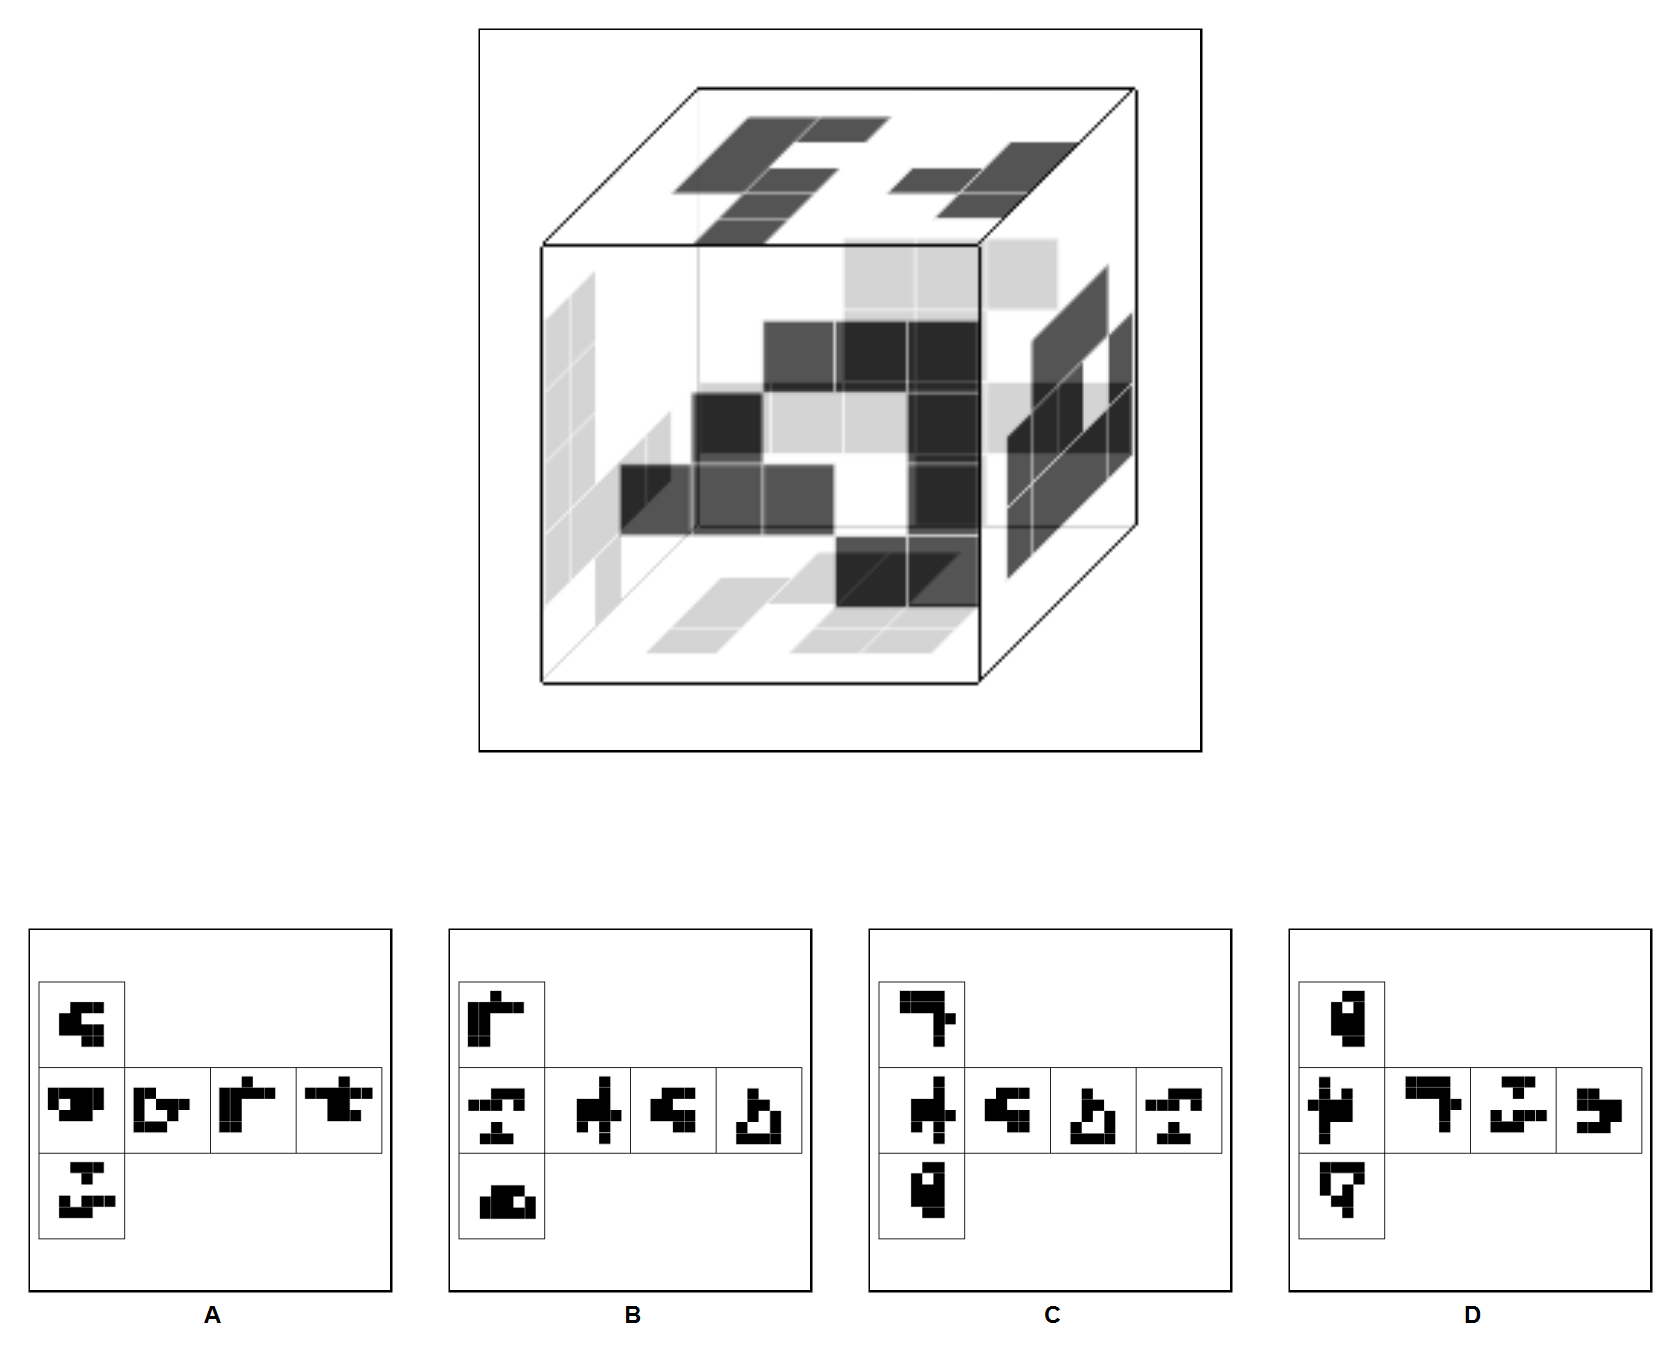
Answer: D